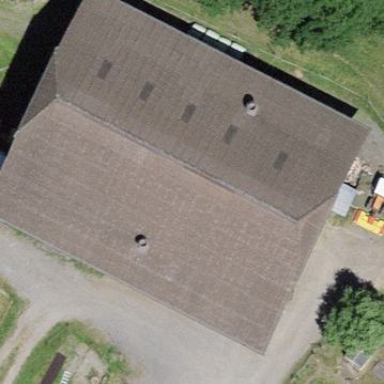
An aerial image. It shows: Barn.